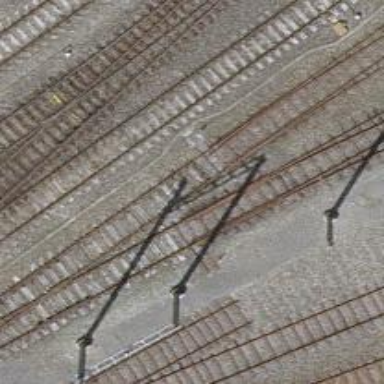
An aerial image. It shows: Single track railway in yard.